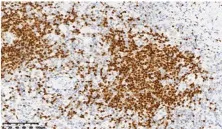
Histopathology and immunohistochemistry of the lymph nodes of this patient. PAX-5 (20x).
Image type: pathology (immunostaining)